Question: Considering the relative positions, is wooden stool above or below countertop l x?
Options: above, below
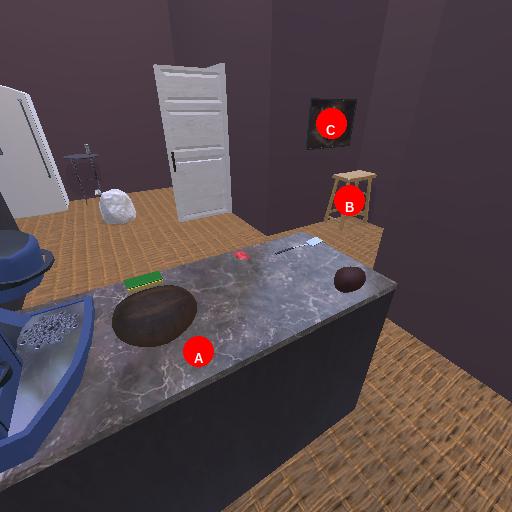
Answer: above